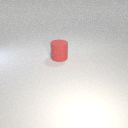
large red rubber cylinder